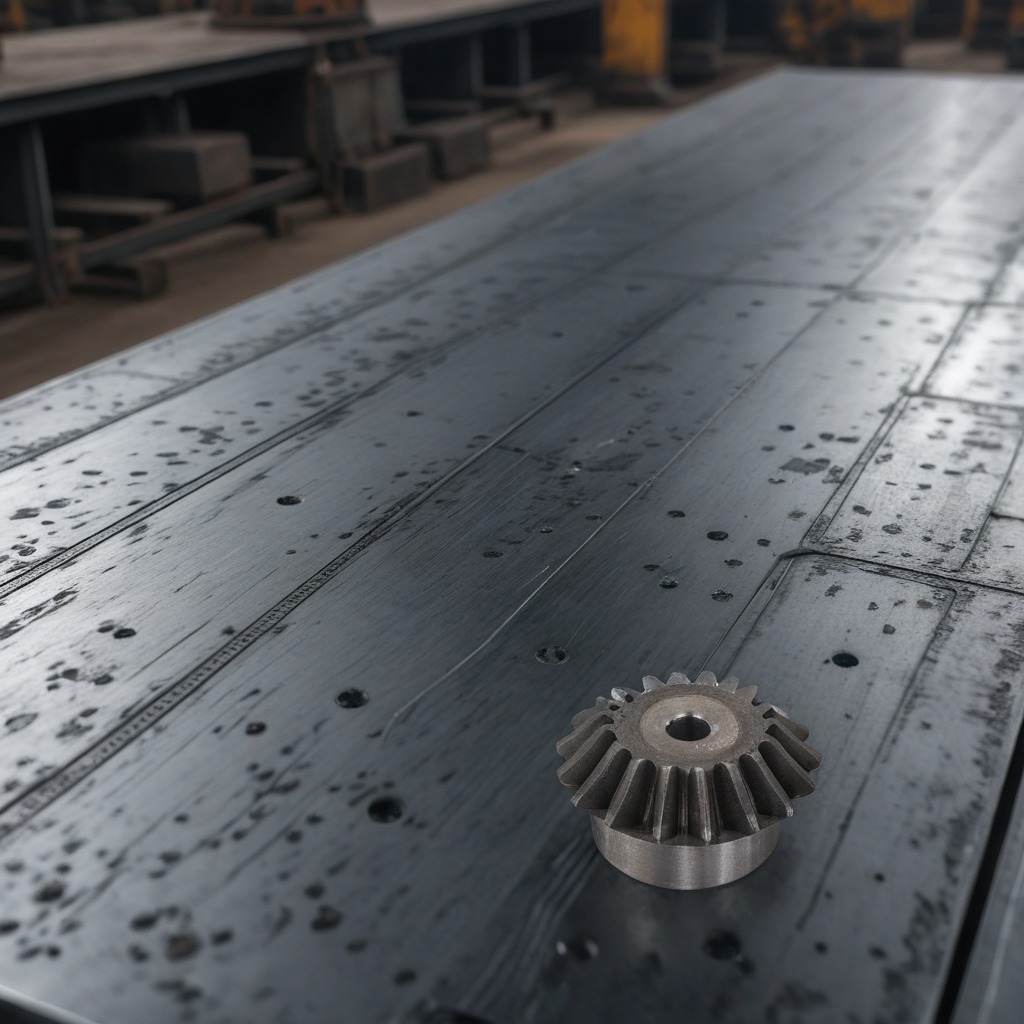
A steel gear with teeth is lying on a cold steel table in a mining workshop.